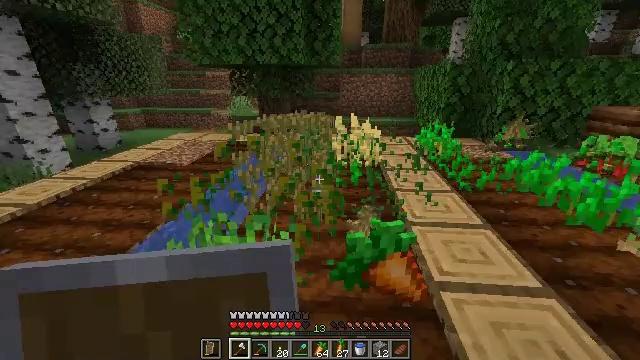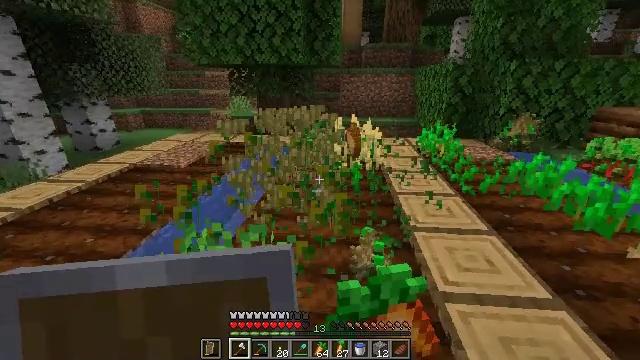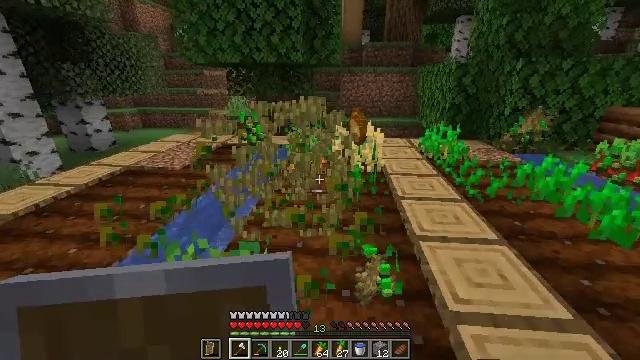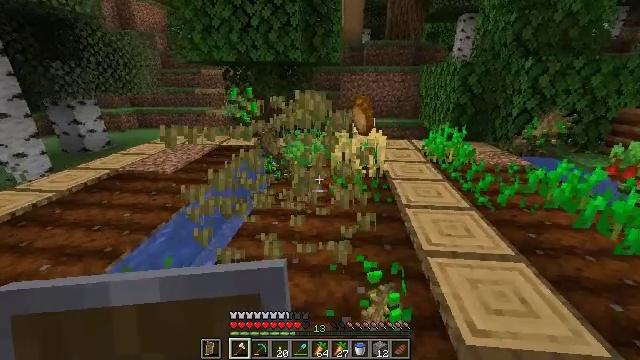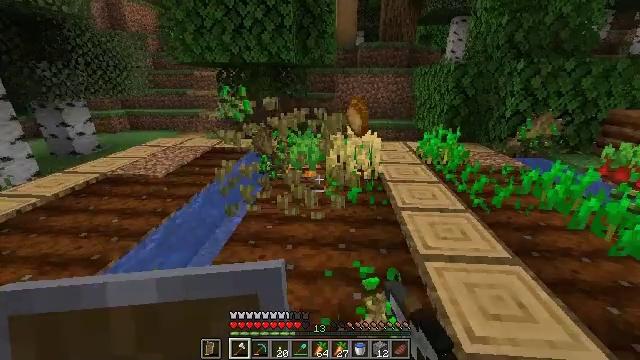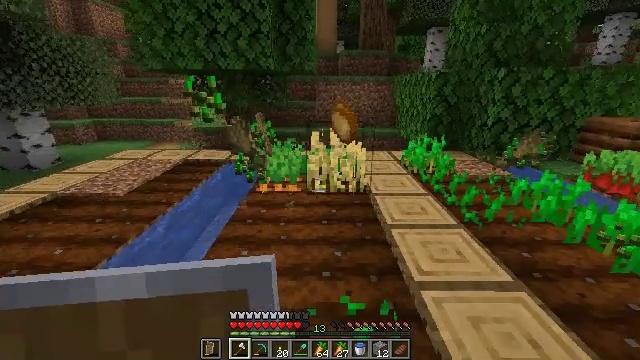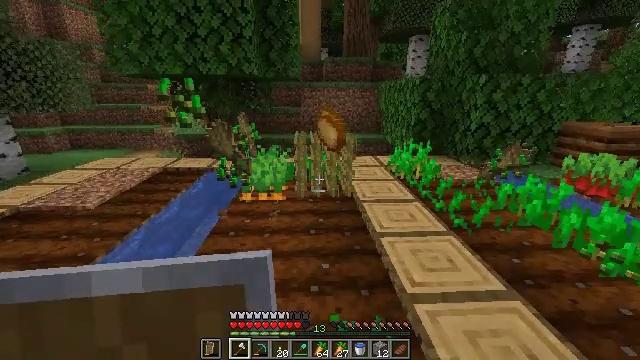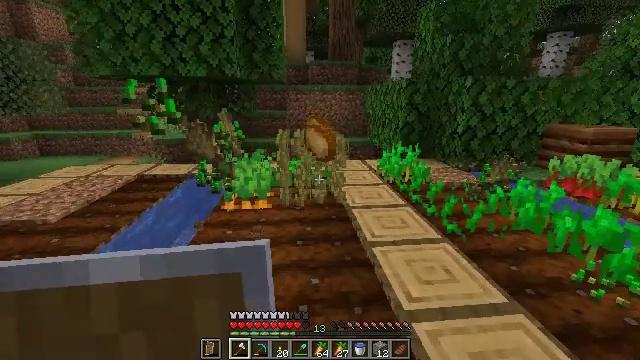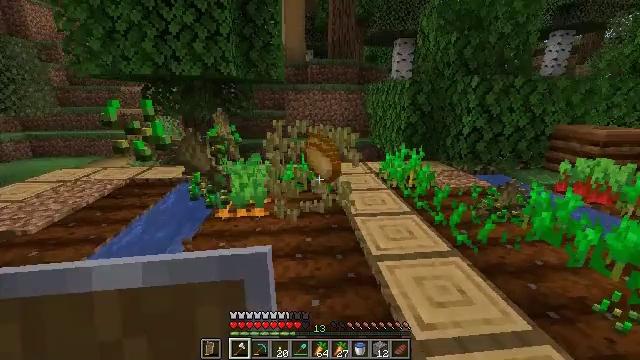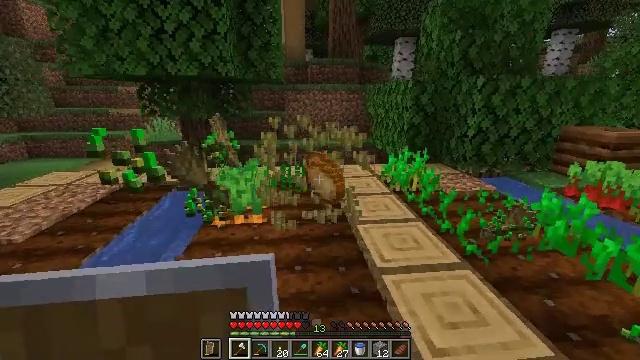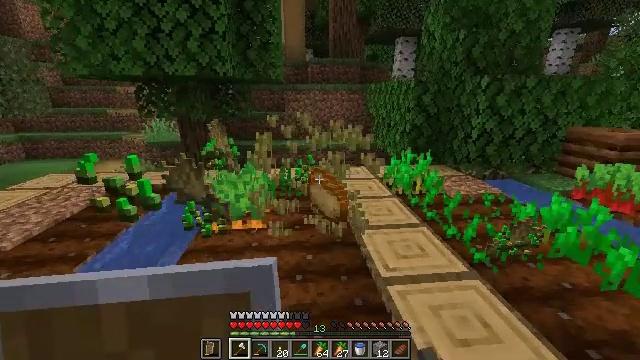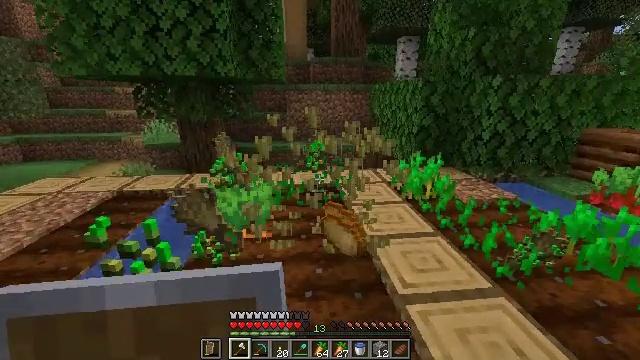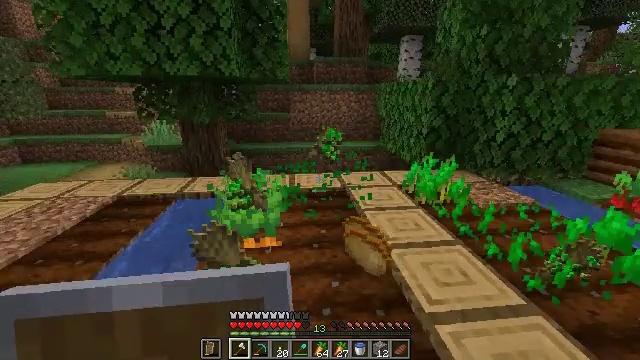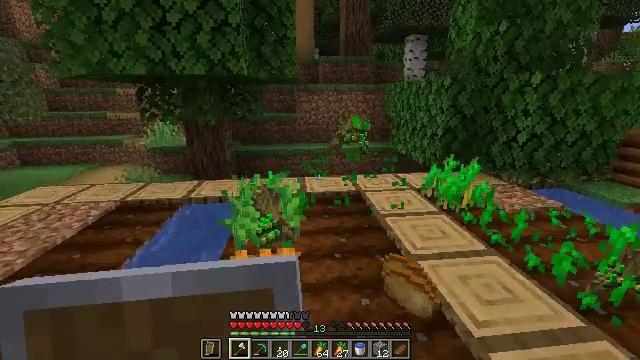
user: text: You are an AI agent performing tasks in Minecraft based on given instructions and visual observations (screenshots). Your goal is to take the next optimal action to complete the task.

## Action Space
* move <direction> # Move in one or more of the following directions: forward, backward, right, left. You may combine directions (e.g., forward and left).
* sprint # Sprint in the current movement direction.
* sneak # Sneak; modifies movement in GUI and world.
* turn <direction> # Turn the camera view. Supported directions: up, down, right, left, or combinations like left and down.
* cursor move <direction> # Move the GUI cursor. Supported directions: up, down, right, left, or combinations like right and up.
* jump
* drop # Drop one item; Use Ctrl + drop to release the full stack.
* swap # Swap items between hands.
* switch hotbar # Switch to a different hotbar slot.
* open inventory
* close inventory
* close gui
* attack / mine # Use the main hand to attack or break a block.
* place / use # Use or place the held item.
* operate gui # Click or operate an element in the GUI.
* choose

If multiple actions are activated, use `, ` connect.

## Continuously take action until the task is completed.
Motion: motion action
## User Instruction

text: Get wheat from the farmland.
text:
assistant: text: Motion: move forward, attack / mine
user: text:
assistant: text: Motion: move forward, attack / mine
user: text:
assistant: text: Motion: move forward, attack / mine
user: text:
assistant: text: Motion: move forward, turn right, attack / mine
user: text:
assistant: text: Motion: move forward, turn right and up, attack / mine
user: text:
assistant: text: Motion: move forward, turn right and up, attack / mine
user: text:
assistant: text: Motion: move forward, turn right, attack / mine
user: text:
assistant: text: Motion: move forward, attack / mine
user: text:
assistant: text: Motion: move forward, attack / mine
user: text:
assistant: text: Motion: move forward and move left, attack / mine
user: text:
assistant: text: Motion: move forward and move left, attack / mine
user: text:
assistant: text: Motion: move forward and move left, attack / mine
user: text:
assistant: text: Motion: move forward and move left, sprint, attack / mine
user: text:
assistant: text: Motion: sprint